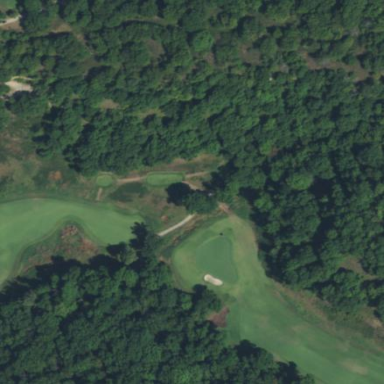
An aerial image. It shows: Picturesque scene of golf course with lateral water hazard.